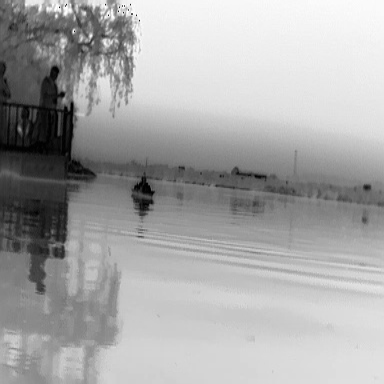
There is a warship in the infrared image.